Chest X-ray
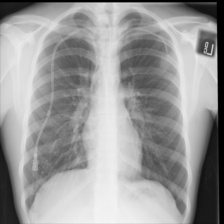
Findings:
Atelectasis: negative
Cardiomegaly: negative
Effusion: negative
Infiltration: negative
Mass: negative
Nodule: negative
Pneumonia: negative
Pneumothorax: negative
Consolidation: negative
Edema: negative
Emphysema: negative
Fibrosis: negative
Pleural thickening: negative
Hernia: negative